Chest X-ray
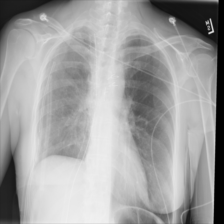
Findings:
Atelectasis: negative
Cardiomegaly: negative
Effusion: negative
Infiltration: negative
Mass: negative
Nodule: negative
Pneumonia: negative
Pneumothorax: positive
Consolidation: negative
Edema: negative
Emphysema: negative
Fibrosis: negative
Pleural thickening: negative
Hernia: negative